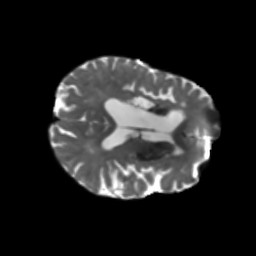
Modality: T2w
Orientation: axial
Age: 75
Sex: female
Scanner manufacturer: siemens
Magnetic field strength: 3 T
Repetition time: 5.25 s
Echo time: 0.08 s